Question: My Current Layout is

'''
<?xml version="1.0" encoding="utf-8"?>
'''
'''
<ScrollView
android:id="@+id/scrMain"
android:layout_width="fill_parent"
android:layout_height="match_parent"
android:layout_gravity="top"
android:fillViewport="true" >
<RelativeLayout
android:id="@+id/rl"
android:layout_width="fill_parent"
android:layout_height="fill_parent" >
<RelativeLayout
android:id="@+id/llGridToday"
android:layout_width="match_parent"
android:layout_height="match_parent"
android:orientation="vertical" android:visibility="gone">
<FrameLayout
android:id="@+id/FrameLayout1"
android:layout_width="match_parent"
android:layout_height="wrap_content"
android:layout_alignParentLeft="true"
android:layout_alignParentTop="true" >
<ImageView
android:id="@+id/imageView2"
android:layout_width="wrap_content"
android:layout_height="wrap_content"
android:src="@drawable/gridframe" />
<FrameLayout
android:layout_width="wrap_content"
android:layout_height="wrap_content"
android:layout_gravity="right"
android:layout_marginRight="10dp"
android:layout_marginTop="10dp"
android:background="@drawable/calender" >
<TextView
android:id="@+id/txtDateToday"
android:layout_width="wrap_content"
android:layout_height="wrap_content"
android:layout_gravity="center"
android:gravity="center"
android:text="28" />
</FrameLayout>
<TextView
android:id="@+id/textView1"
android:layout_width="wrap_content"
android:layout_height="wrap_content"
android:layout_marginLeft="10dp"
android:layout_marginTop="3dp"
android:text="Today"
android:textColor="#000" />
</FrameLayout>
<GridView
android:id="@+id/gridToday"
android:layout_width="match_parent"
android:layout_height="wrap_content"
android:layout_alignParentBottom="true"
android:layout_alignParentLeft="true"
android:layout_below="@+id/FrameLayout1"
android:layout_weight="1"
android:numColumns="3" >
</GridView>
</RelativeLayout>
<RelativeLayout
android:id="@+id/llGridTomorrow"
android:layout_width="match_parent"
android:layout_height="match_parent"
android:layout_below="@id/llGridToday"
android:orientation="vertical" android:visibility="gone">
<FrameLayout
android:id="@+id/FrameLayout1"
android:layout_width="match_parent"
android:layout_height="wrap_content"
android:layout_alignParentLeft="true"
android:layout_alignParentTop="true" >
<ImageView
android:id="@+id/ImageView01"
android:layout_width="wrap_content"
android:layout_height="wrap_content"
android:src="@drawable/gridframe" />
<FrameLayout
android:layout_width="wrap_content"
android:layout_height="wrap_content"
android:layout_gravity="right"
android:layout_marginRight="10dp"
android:layout_marginTop="10dp"
android:background="@drawable/calender" >
<TextView
android:id="@+id/txtDateTomorrow"
android:layout_width="wrap_content"
android:layout_height="wrap_content"
android:layout_gravity="center"
android:gravity="center"
android:text="28" />
</FrameLayout>
<TextView
android:id="@+id/TextView02"
android:layout_width="wrap_content"
android:layout_height="wrap_content"
android:layout_marginLeft="10dp"
android:layout_marginTop="3dp"
android:text="Tomorrow"
android:textColor="#000" />
</FrameLayout>
<GridView
android:id="@+id/gridTomorrow"
android:layout_width="match_parent"
android:layout_height="wrap_content"
android:layout_alignParentBottom="true"
android:layout_alignParentLeft="true"
android:layout_below="@+id/FrameLayout1"
android:layout_weight="1"
android:numColumns="3" >
</GridView>
</RelativeLayout>
<RelativeLayout
android:id="@+id/llGridMonth"
android:layout_width="wrap_content"
android:layout_height="wrap_content"
android:layout_below="@id/llGridTomorrow"
android:orientation="vertical" android:visibility="gone">
<FrameLayout
android:id="@+id/FrameLayout1"
android:layout_width="match_parent"
android:layout_height="wrap_content"
android:layout_alignParentLeft="true"
android:layout_alignParentTop="true" >
<ImageView
android:id="@+id/ImageView02"
android:layout_width="wrap_content"
android:layout_height="wrap_content"
android:src="@drawable/gridframe" />
<TextView
android:id="@+id/TextView03"
android:layout_width="wrap_content"
android:layout_height="wrap_content"
android:layout_marginLeft="5dp"
android:layout_marginTop="2dp"
android:text="This Month"
android:textColor="#000" />
</FrameLayout>
<GridView
android:id="@+id/gridMonth"
android:layout_width="match_parent"
android:layout_height="wrap_content"
android:layout_alignParentLeft="true"
android:layout_below="@+id/FrameLayout1"
android:numColumns="3" android:stretchMode="columnWidth">
</GridView>
</RelativeLayout>
</RelativeLayout>
</ScrollView>
'''
This 'Layout' contains three 'GridViews'.
I am making Parent 'RelativeLayout's of 'GridViews' visible with logic and adding inflated 'ImageView' + 'TextView' to 'GridView'.
Its looking fine. but no scrolling is there.
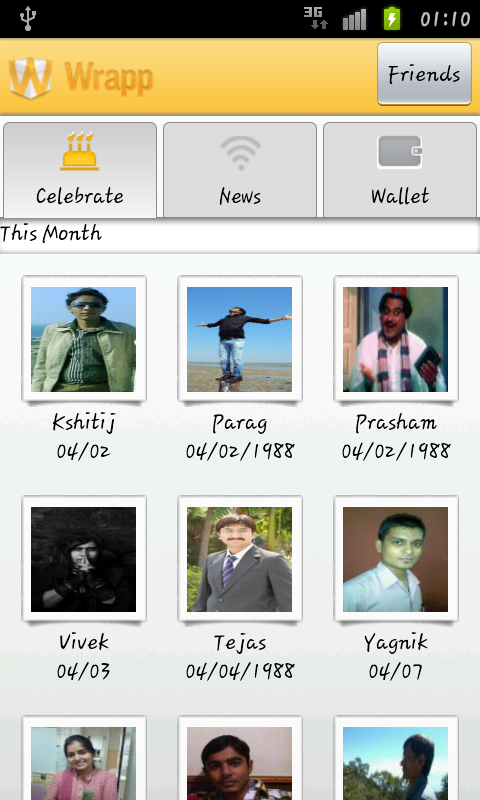
Answer: yeah what is the point of having three different 'GridView'. Just Create a single 'GridView' as parent and have an separate layout for 'GridItem' so you can style it the way you need to.
isn't something like this will work for you???
one layout with following code
'''
<GridView
android:id="@+id/gridTomorrow"
android:layout_width="match_parent"
android:layout_height="wrap_content"
android:layout_alignParentBottom="true"
android:layout_alignParentLeft="true"
android:layout_below="@+id/FrameLayout1"
android:layout_weight="1"
android:numColumns="3" >
</GridView>
'''
and another Layout for 'GridItem'
'''
<FrameLayout
android:id="@+id/FrameLayout1"
android:layout_width="match_parent"
android:layout_height="wrap_content"
android:layout_alignParentLeft="true"
android:layout_alignParentTop="true" >
<ImageView
android:id="@+id/ImageView01"
android:layout_width="wrap_content"
android:layout_height="wrap_content"
android:src="@drawable/gridframe" />
<FrameLayout
android:layout_width="wrap_content"
android:layout_height="wrap_content"
android:layout_gravity="right"
android:layout_marginRight="10dp"
android:layout_marginTop="10dp"
android:background="@drawable/calender" >
<TextView
android:id="@+id/txtDateTomorrow"
android:layout_width="wrap_content"
android:layout_height="wrap_content"
android:layout_gravity="center"
android:gravity="center"
android:text="28" />
</FrameLayout>
<TextView
android:id="@+id/TextView02"
android:layout_width="wrap_content"
android:layout_height="wrap_content"
android:layout_marginLeft="10dp"
android:layout_marginTop="3dp"
android:text="Tomorrow"
android:textColor="#000" />
</FrameLayout>
'''
using an 'GridAdapter' 'Inflate' your 'GridItems' into grid